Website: macys
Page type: store-pickup
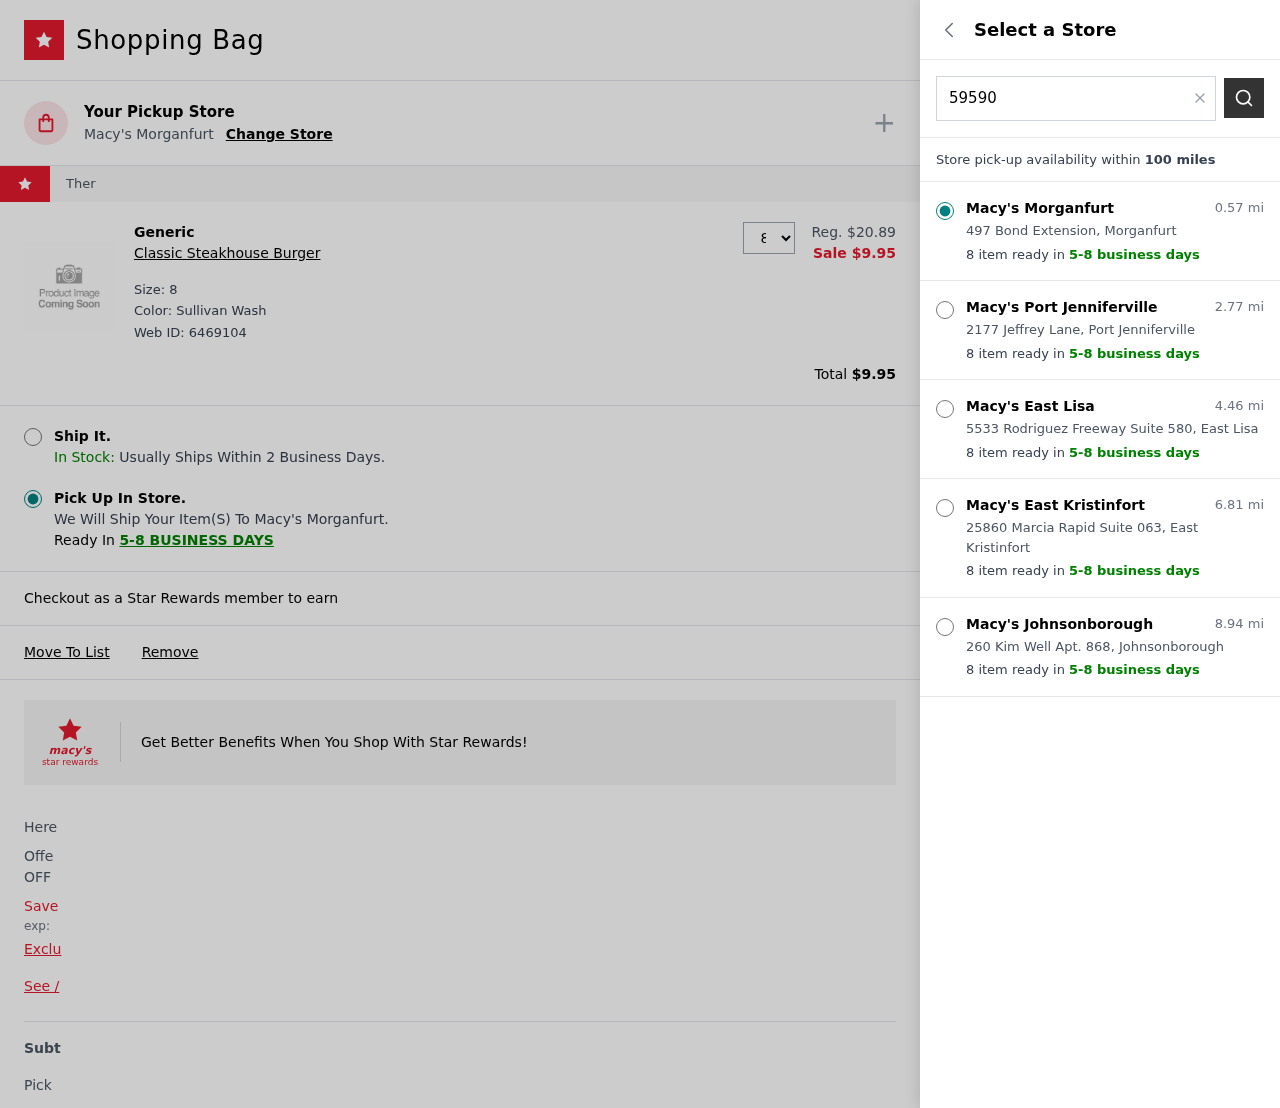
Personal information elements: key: PII_LOCATION1_CITY
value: Morganfurt
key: PII_LOCATION1_STREET
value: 497 Bond Extension
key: PII_LOCATION2_CITY
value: Port Jenniferville
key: PII_LOCATION2_STREET
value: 2177 Jeffrey Lane
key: PII_LOCATION3_CITY
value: East Lisa
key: PII_LOCATION3_STREET
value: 5533 Rodriguez Freeway Suite 580
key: PII_LOCATION4_CITY
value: East Kristinfort
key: PII_LOCATION4_STREET
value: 25860 Marcia Rapid Suite 063
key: PII_LOCATION5_CITY
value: Johnsonborough
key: PII_LOCATION5_STREET
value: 260 Kim Well Apt. 868
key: PII_POSTCODE
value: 59590
Product elements: key: PRODUCT1_BRAND
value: Generic
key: PRODUCT1_NAME
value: Classic Steakhouse Burger
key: PRODUCT1_PRICE
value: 9.95
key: PRODUCT1_QUANTITY
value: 8
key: PRODUCT1_ORIGINAL_PRICE
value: $20.89
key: PRODUCT1_WEB_ID
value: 6469104
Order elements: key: ORDER_TOTAL
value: $9.95
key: ORDER_DELIVERY_DATE
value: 5-8 business days
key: ORDER_DELIVERY_DATE
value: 5-8 BUSINESS DAYS
Search elements: key: SEARCH_LOCATION
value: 59590